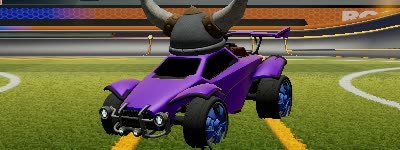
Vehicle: octane